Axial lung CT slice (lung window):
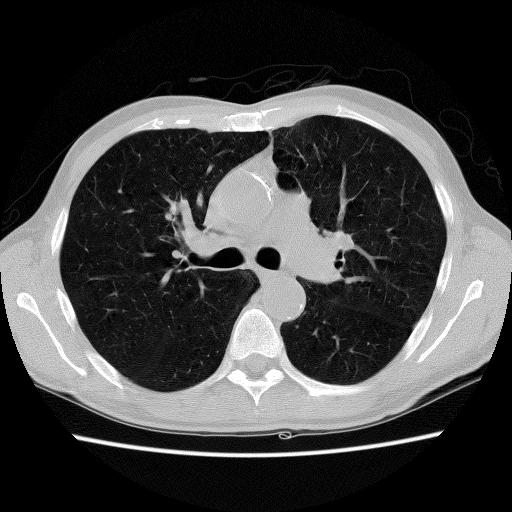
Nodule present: no